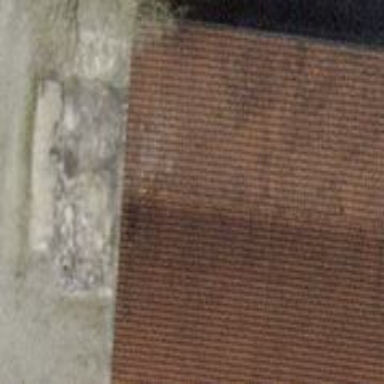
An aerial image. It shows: View of roof of building.